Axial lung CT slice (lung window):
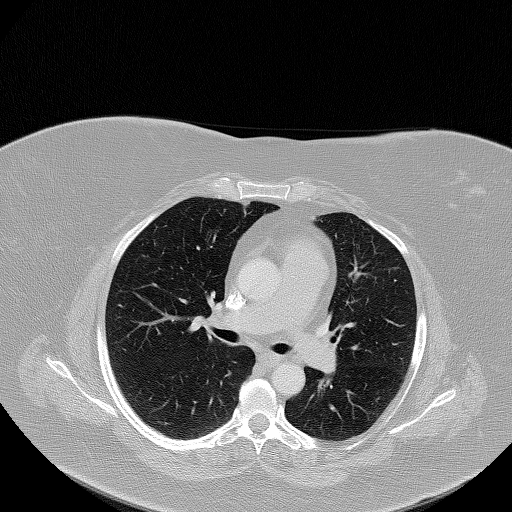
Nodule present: no